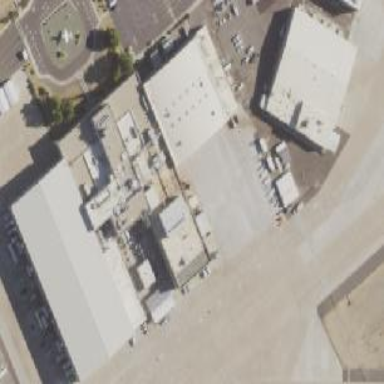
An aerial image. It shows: Hangar building located at airport.